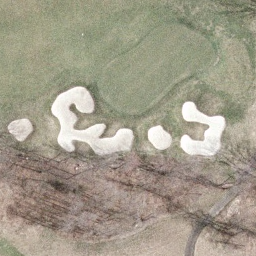
Label: golf course